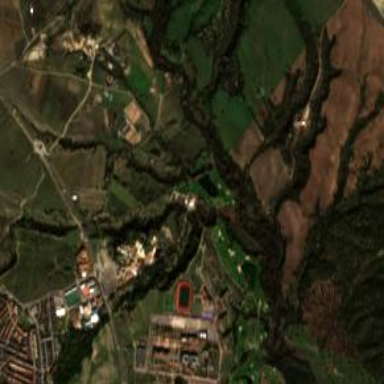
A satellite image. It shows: University.